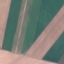
Label: AnnualCrop